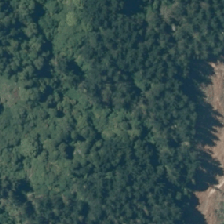
Land cover: broadleaved_indigenous_hardwood